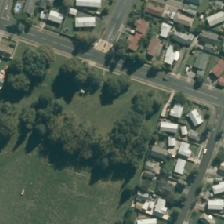
Land cover: urban_parkland